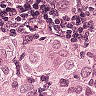
Metastatic tissue present: yes